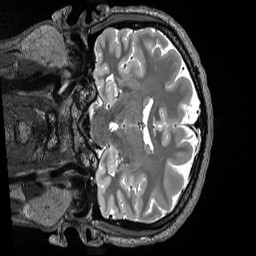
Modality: T2w
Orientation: coronal
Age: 36
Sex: male
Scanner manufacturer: siemens
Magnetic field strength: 3 T
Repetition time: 3.2 s
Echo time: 0.563 s